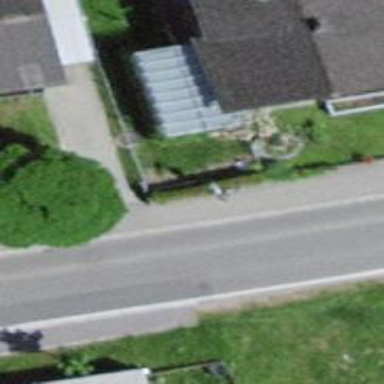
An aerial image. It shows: Driveway.